Question: I have a worksheet that I want to apply gridlines to only specific cells (disable for only specific cells works too). I've read the documentation and can only find out how to do it on a per worksheet basis. I've tried ':gridlines=>true' in my style just in case, but that didn't work.
So, the gist of it is, how can you add/remove gridlines for specific cells in AXLSX if it is even possible?
Here is a screenshot. On the left there are no apparent gridlines. When I check format cells I do not see any borders to create the effect. On the right you can see gridlines, and scrolling continously right will reveal more gridlines.

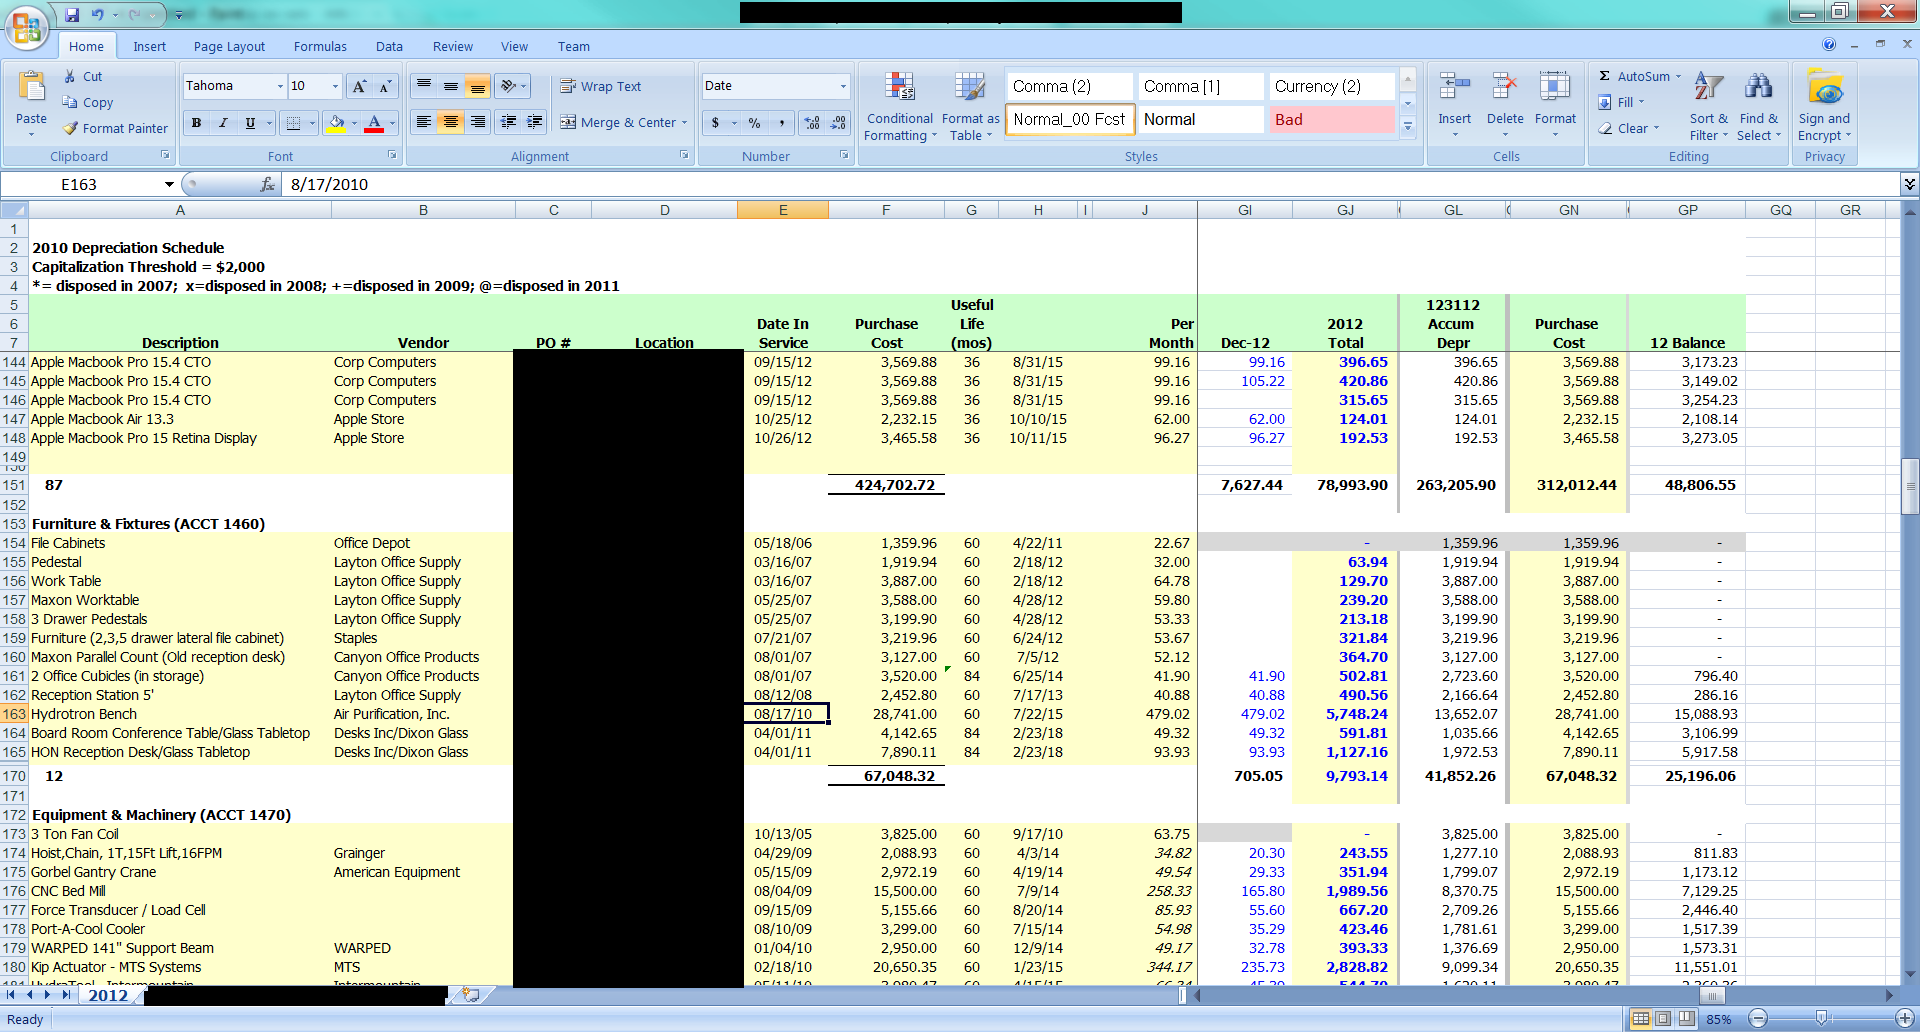
Answer: this is really an excel question more than it is an axlsx question. in excel, you can only turn off gridlines on a sheet by sheet basis. i believe, what you are looking to do is to disable gridlines for the sheet and then create borders around a specific set of cells to simulate a 'gridline' look.